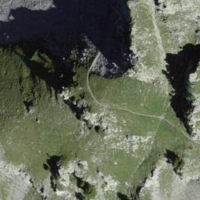
EUNIS habitat code: 31
Species observed at this site:
Doronicum grandiflorum